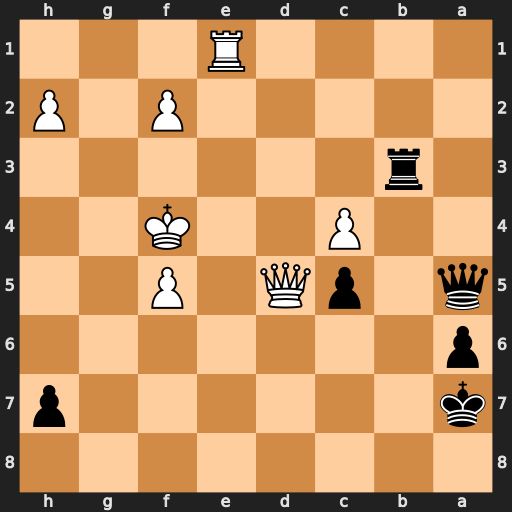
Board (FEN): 8/k6p/p7/q1pQ1P2/2P2K2/1r6/5P1P/4R3
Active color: b
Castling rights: -
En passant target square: -
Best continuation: Qxe1 Qxc5+ Rb6 Qc7+ Rb7